This time-frequency spectrogram was computed from a bearing vibration snapshot; brighter regions carry more energy. Determine the bearing's health state. Answer with exactly one of: normal, inner_race, outer_race, ball.
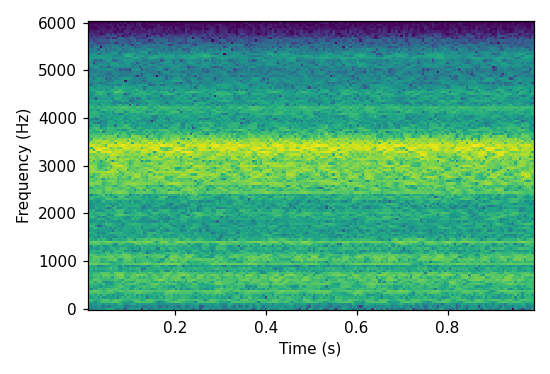
Answer: ball